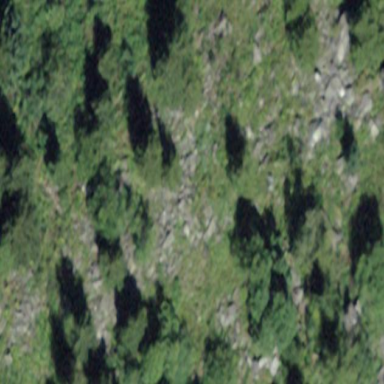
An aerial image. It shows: Natural scree.